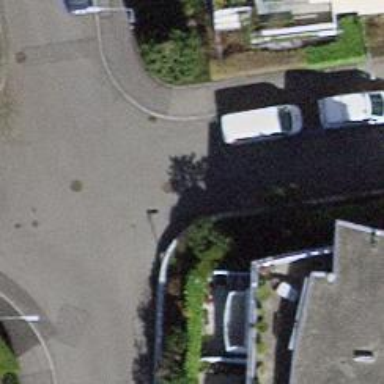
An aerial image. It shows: Residential road with asphalt surface. Sidewalk is present on the left side.